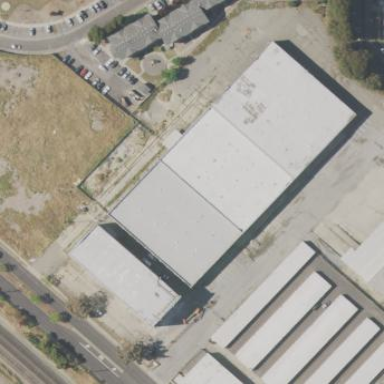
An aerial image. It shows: Warehouse building.